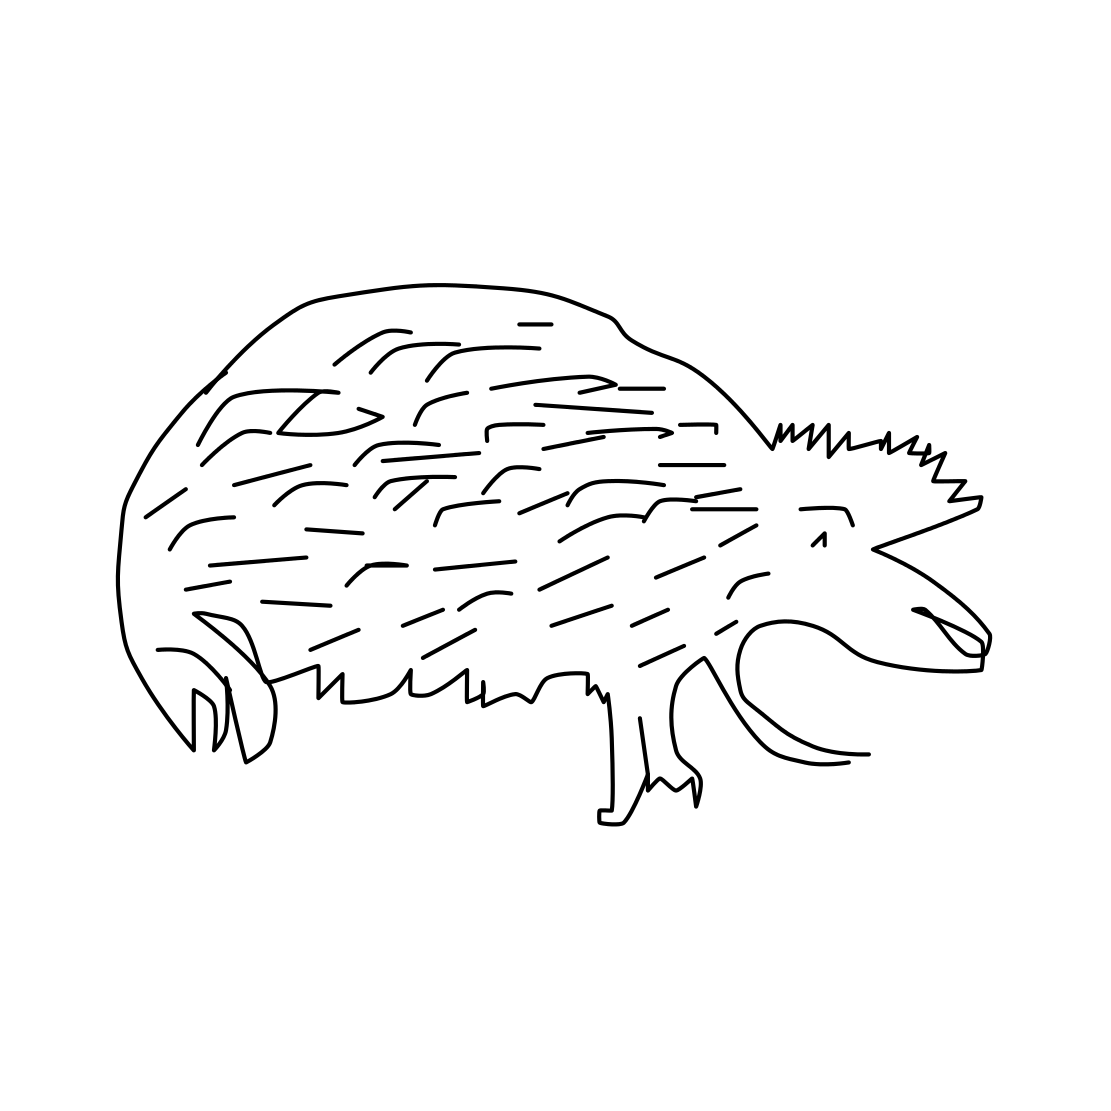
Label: hedgehog